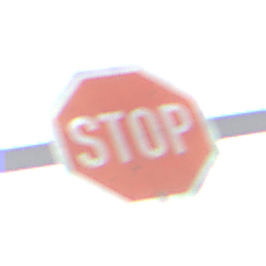
Verkehrszeichen: Stop
Umgebung: Outdoor, Urban
Tageszeit: SunriseSunset
Wetter: PartlyCloudy
Licht: Natural
Jahreszeit: Autumn
Kontrast: HighContrast